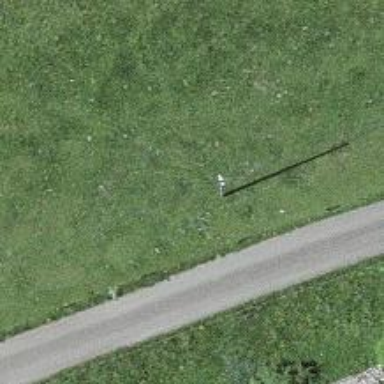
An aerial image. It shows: Power pole.